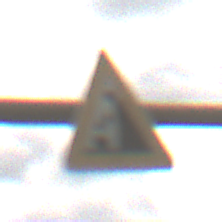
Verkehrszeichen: SteinschlagRechts
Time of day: MorningAfternoon
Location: Outdoor (Suburban)
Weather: Overcast
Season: NotSpecified
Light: Natural